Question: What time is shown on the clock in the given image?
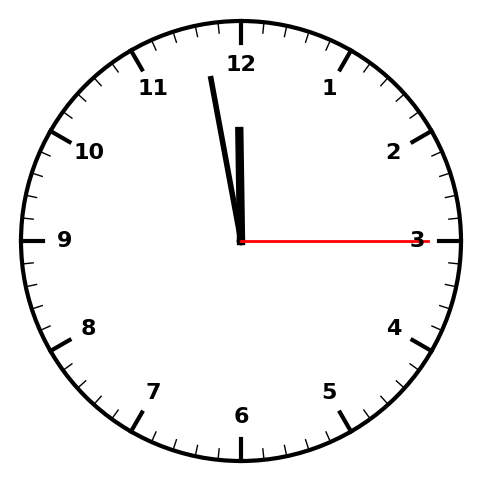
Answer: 11:58:15